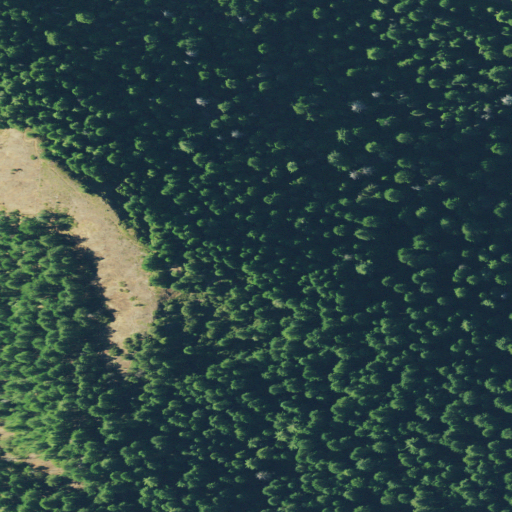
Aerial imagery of ridge(s) in Oregon named Smith Ridge containing evergreen forest and shrub